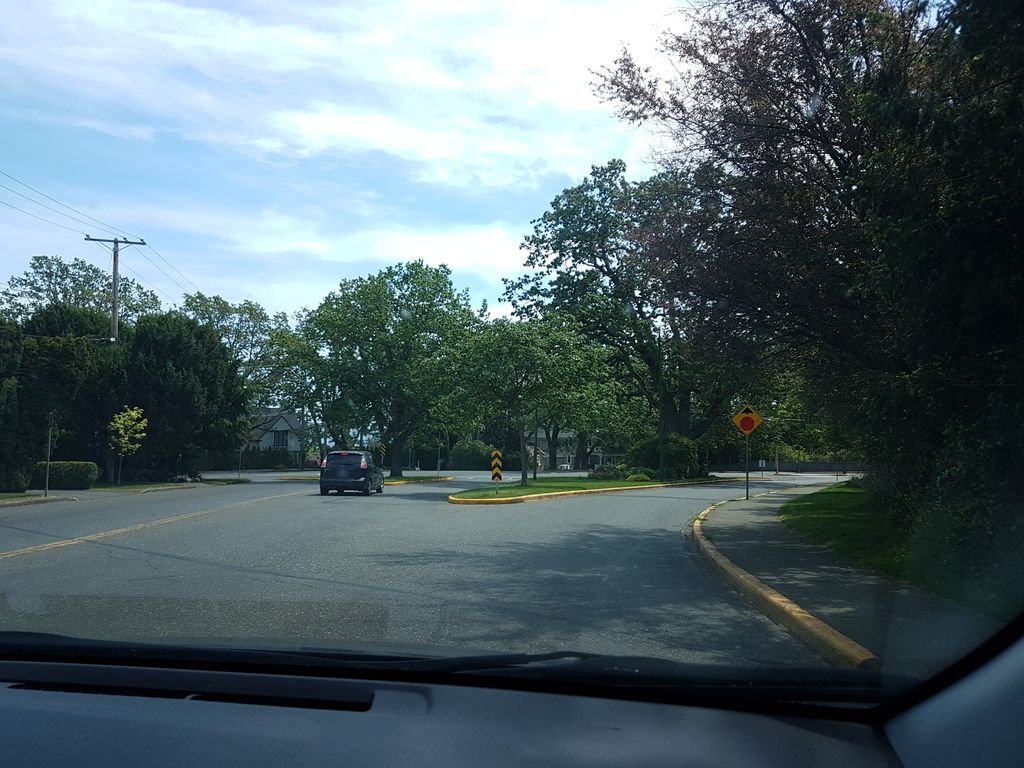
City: victoria